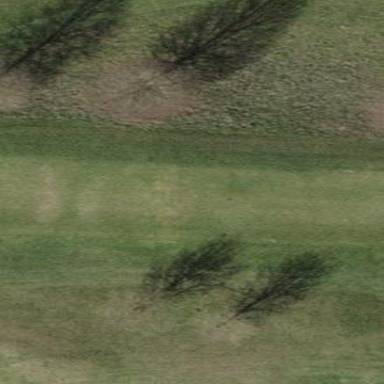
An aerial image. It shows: Grassy area designated as golf tee.